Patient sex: M
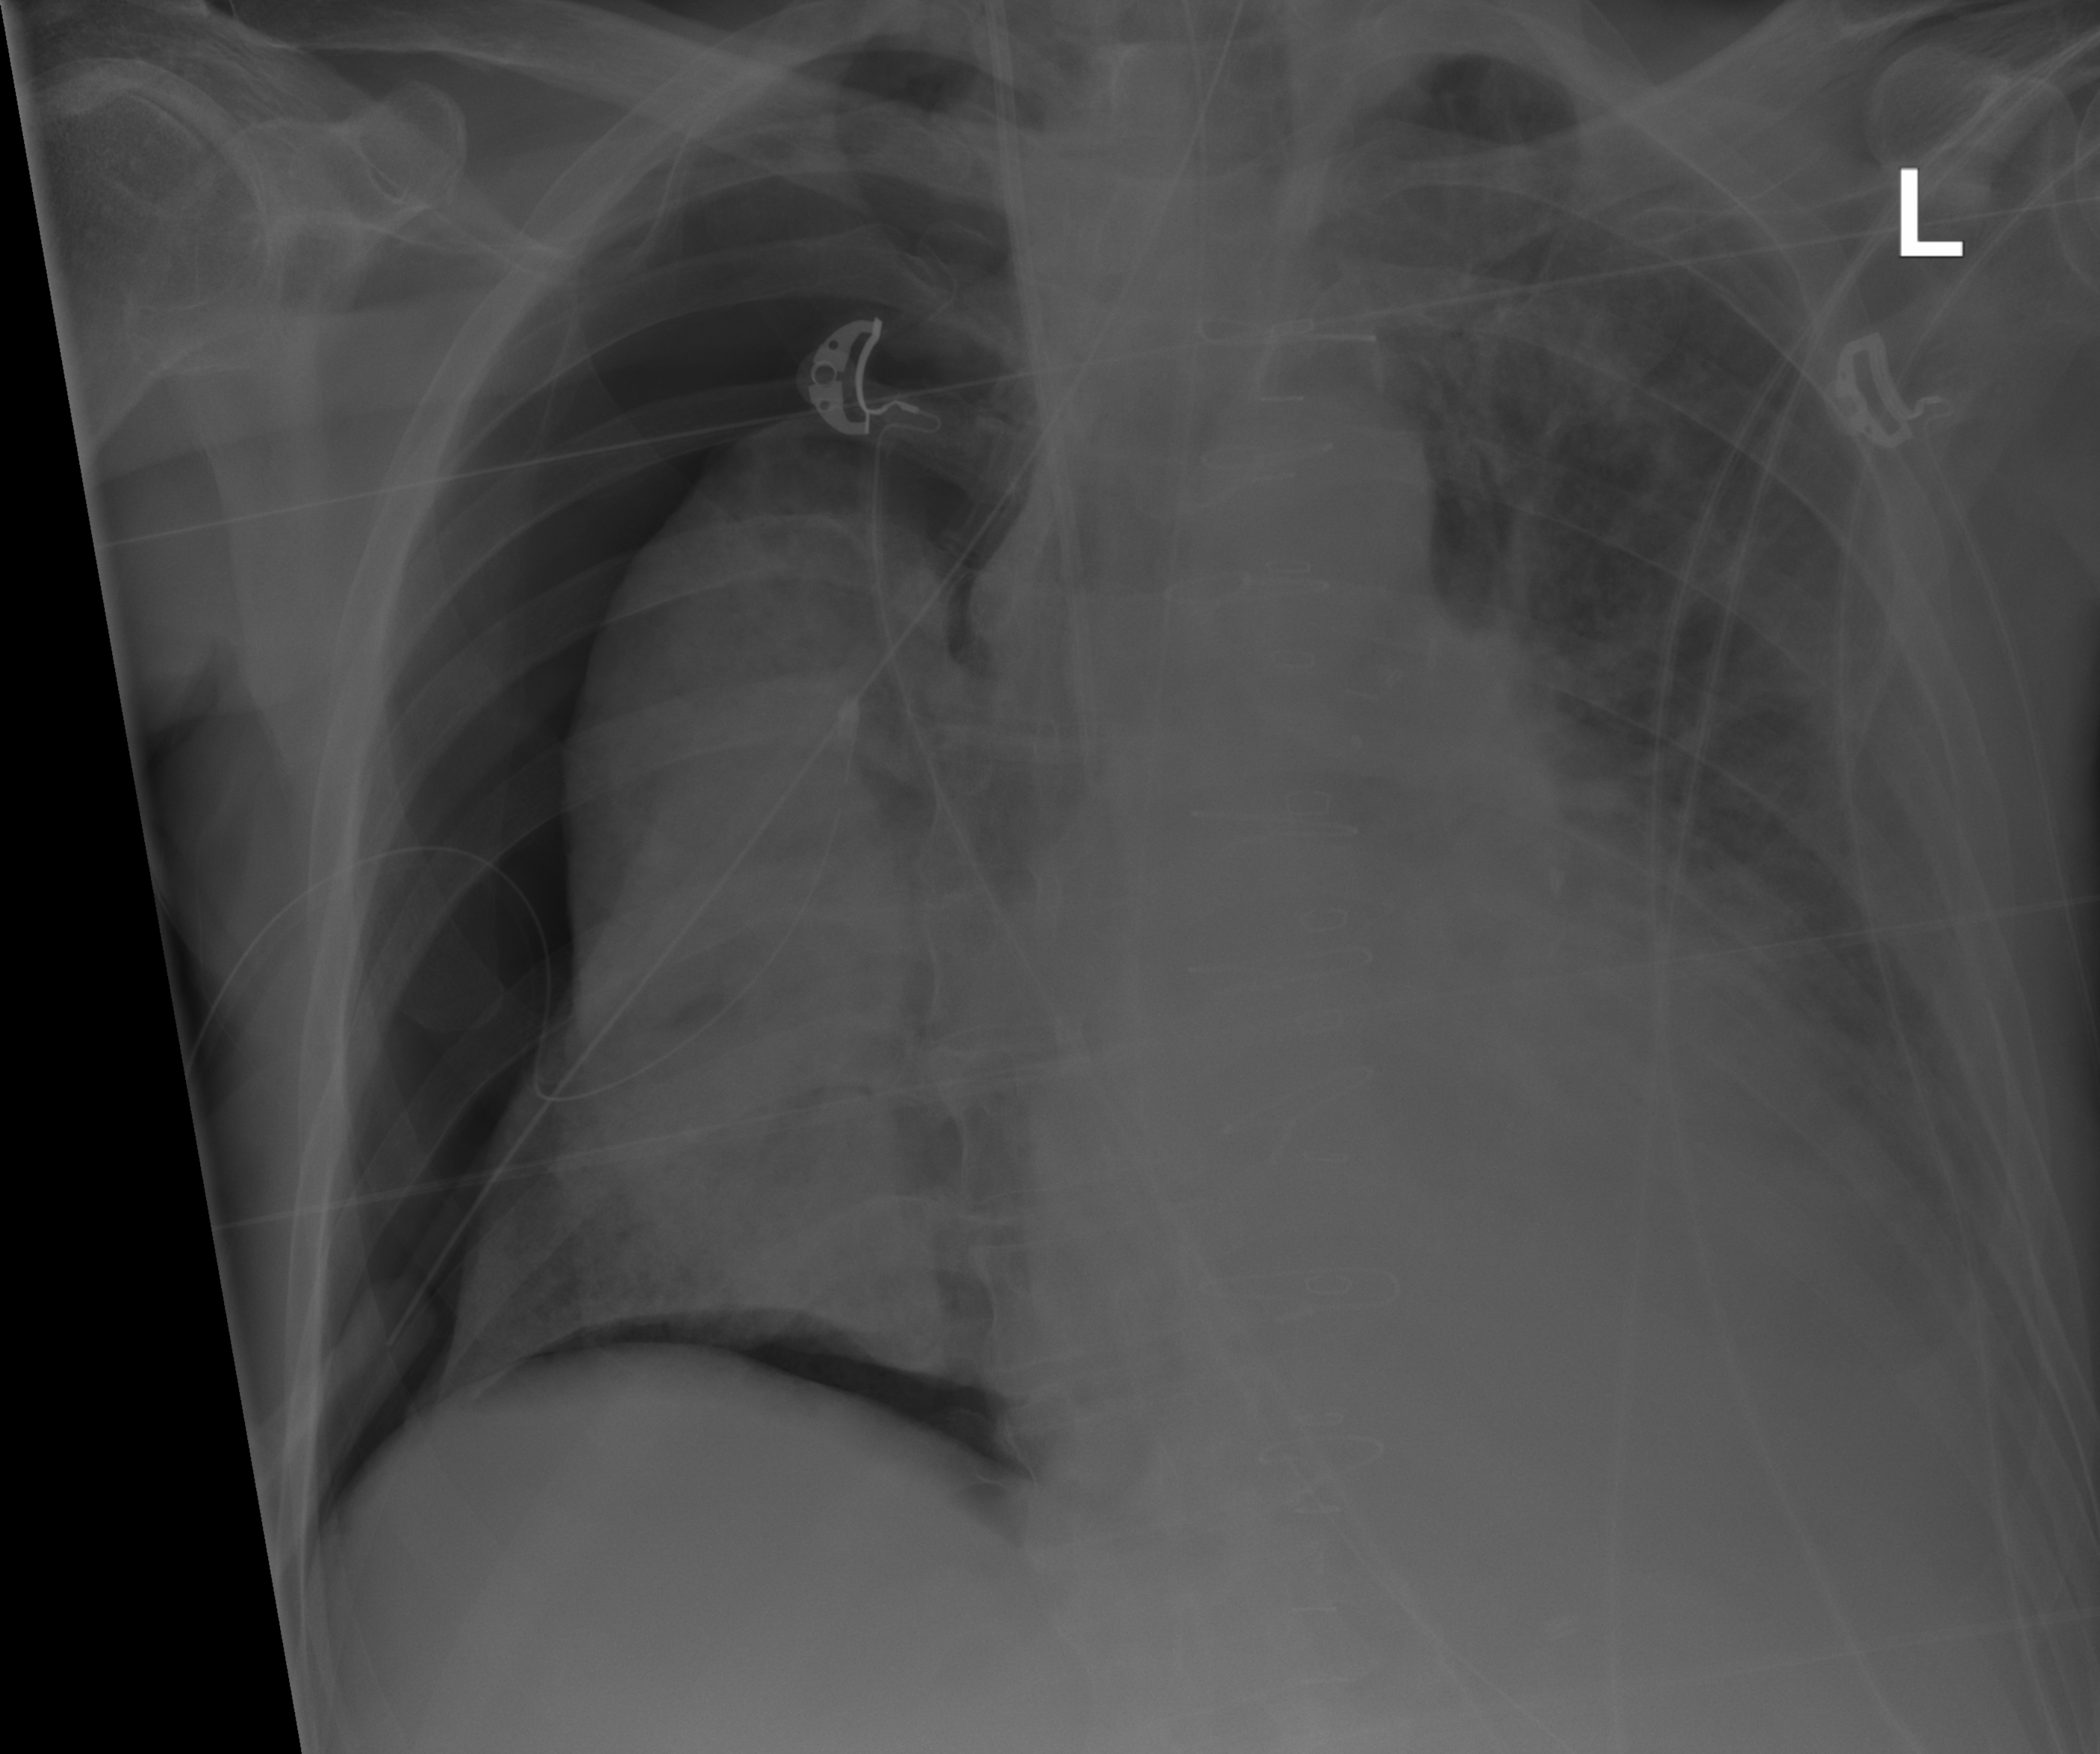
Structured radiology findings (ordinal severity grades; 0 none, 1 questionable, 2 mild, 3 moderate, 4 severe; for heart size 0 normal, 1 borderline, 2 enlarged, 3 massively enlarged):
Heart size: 2
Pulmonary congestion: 2
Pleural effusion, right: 0
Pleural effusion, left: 2
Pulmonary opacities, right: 3
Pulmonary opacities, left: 2
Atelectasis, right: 4
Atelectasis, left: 2